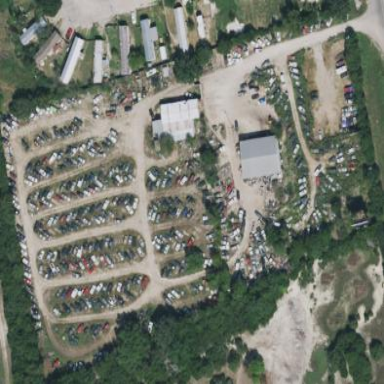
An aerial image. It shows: Scrap yard located in industrial area.